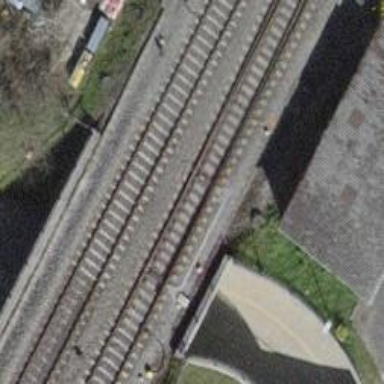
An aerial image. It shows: Single-track railway siding with electrified contact lines.